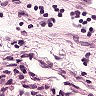
Metastatic tissue present: no